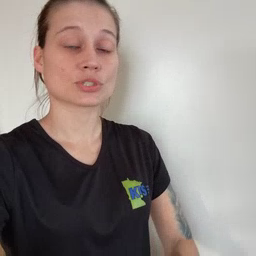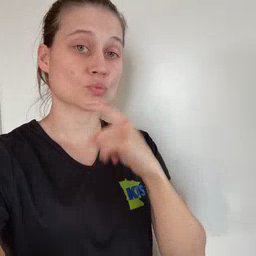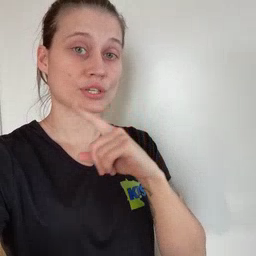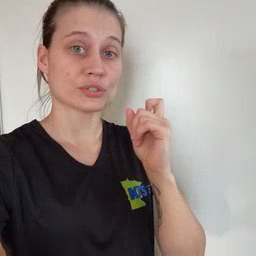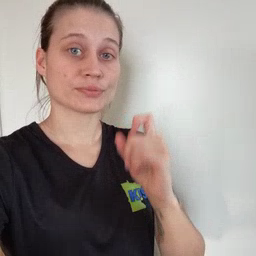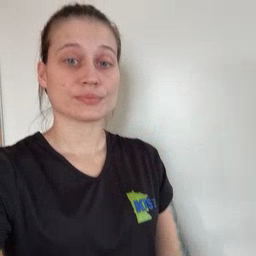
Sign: dryer